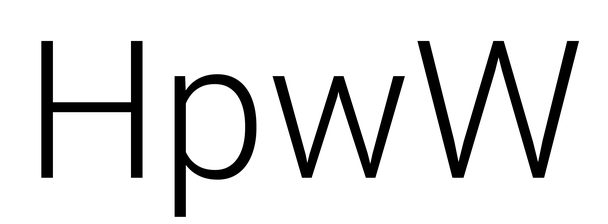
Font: Roboto_Light